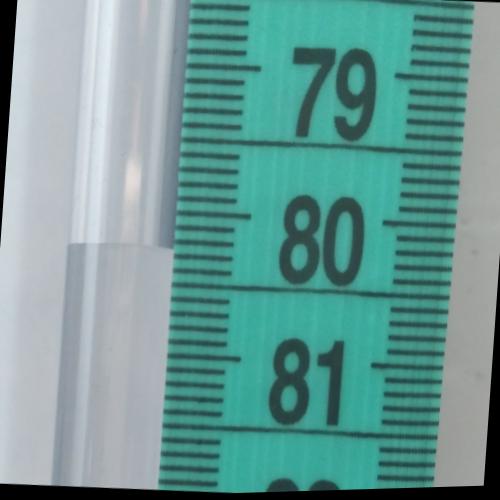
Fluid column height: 80.3 cm